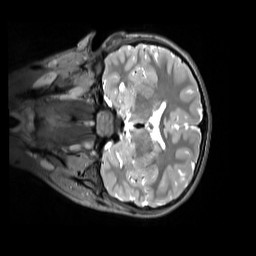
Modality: T2w
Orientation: coronal
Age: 11
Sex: male
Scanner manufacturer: siemens
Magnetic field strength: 3 T
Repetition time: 3.2 s
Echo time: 0.408 s